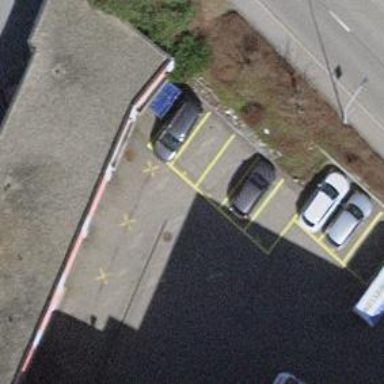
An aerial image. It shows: Parking area with surface.